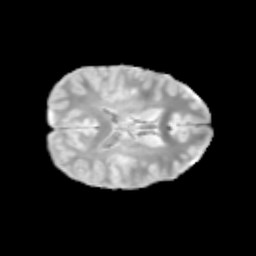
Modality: T2w
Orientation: axial
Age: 11
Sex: male
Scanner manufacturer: siemens
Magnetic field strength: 3 T
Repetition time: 3.8 s
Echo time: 0.07 s